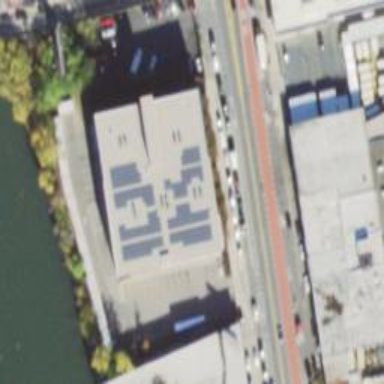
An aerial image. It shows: Building that serves as storage rental shop.